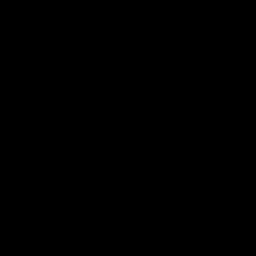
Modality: MD
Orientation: axial
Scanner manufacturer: siemens
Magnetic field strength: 3 T
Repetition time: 3.6 s
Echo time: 0.092 s